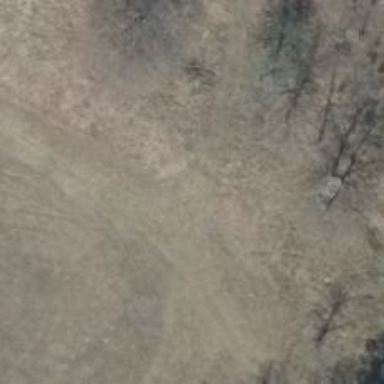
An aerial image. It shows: Grassy track with grade5 tracktype.